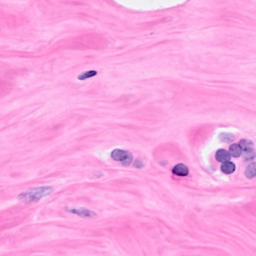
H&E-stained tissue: Breast